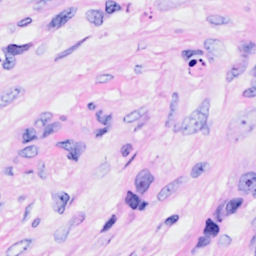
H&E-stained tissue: Breast